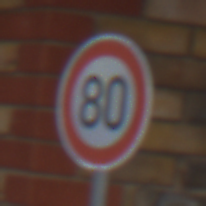
Verkehrszeichen: Geschwindigkeit80
Umgebung: Outdoor, Urban
Tageszeit: MorningAfternoon
Wetter: Overcast
Licht: Natural
Jahreszeit: NotSpecified
Kontrast: LowContrast